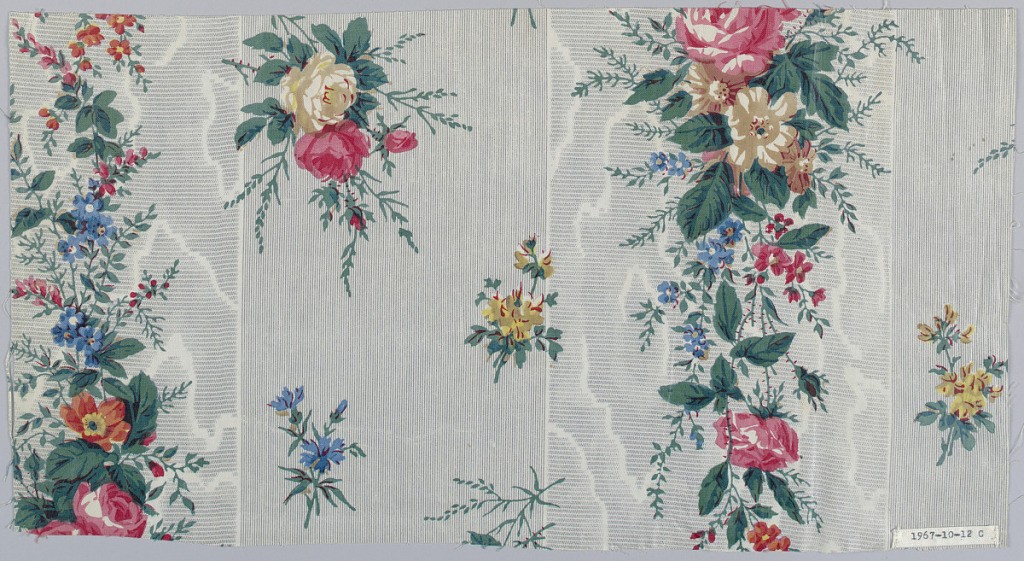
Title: Textile
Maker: Schwartz-Huguenin
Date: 1851–63
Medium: cotton Technique: printed by engraved roller on plain weave
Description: Three pieces, same ground design but different floral patterns. Ground printed , probably by Molette, in two wide stripes in grey, one in very narrow pin stripe, one in horizontal bars of minute dots with moire effect in white. A) Floral pattern in one stripe of rose cluster, small detached  roses in other. B) Different rose cluster. C) Long spray of roses and cream-colored flowers and smaller clusters.